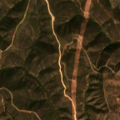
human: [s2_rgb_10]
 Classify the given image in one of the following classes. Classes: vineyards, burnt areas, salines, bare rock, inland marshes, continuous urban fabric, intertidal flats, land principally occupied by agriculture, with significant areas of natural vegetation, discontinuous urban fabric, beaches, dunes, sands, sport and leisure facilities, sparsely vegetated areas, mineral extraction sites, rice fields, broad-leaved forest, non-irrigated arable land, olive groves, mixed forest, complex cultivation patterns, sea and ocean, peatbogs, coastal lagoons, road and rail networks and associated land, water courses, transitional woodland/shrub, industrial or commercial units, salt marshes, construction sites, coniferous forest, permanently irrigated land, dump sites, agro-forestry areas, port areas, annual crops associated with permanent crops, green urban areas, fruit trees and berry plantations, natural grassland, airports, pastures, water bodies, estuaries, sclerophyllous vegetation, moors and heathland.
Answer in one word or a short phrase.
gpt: land principally occupied by agriculture, with significant areas of natural vegetation, sclerophyllous vegetation, transitional woodland/shrub, water bodies